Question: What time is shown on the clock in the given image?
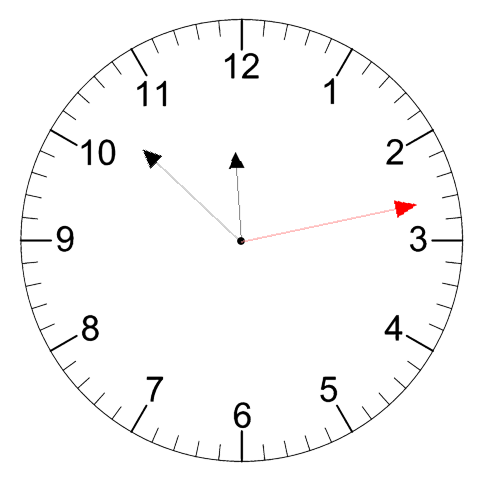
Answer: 11:52:13